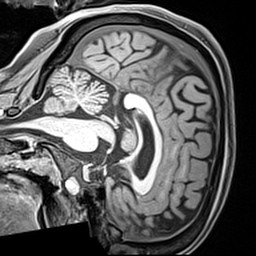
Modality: T1w
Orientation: sagittal
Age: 34
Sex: female
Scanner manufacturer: siemens
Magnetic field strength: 3 T
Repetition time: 2.4 s
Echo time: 0.0022 s